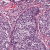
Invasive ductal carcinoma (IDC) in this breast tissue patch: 0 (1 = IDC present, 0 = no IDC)